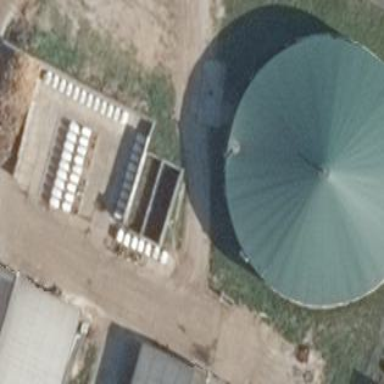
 serving as covered reservoir for generator. The building is digester."